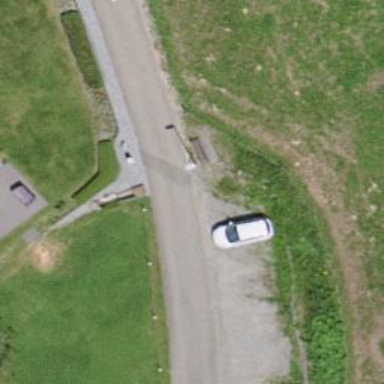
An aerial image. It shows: Brown bench.